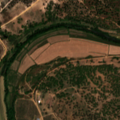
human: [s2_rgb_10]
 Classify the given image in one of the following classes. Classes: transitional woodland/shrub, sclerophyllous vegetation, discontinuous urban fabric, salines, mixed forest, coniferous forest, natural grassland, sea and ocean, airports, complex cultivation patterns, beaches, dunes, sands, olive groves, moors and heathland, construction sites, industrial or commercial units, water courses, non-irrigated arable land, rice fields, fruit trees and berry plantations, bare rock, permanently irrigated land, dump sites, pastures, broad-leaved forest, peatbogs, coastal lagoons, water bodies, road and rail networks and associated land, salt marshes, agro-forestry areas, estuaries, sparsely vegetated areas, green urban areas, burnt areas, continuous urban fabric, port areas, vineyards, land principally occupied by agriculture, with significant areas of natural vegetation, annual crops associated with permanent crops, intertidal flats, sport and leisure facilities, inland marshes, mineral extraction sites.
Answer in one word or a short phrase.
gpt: continuous urban fabric